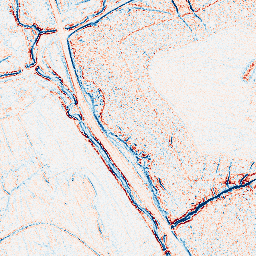
Category: edge_preserving
Decomposition family: bilateral
Decomposition parameters: d: 5
sigma_color: 25
sigma_space: 150
Upsampling method: regularized
Upsampling parameters: scale: 2
lambda_reg: 0.01
Upsampling scale: 2